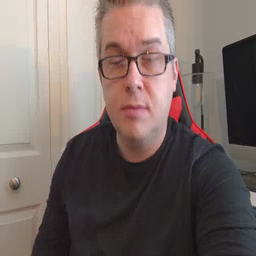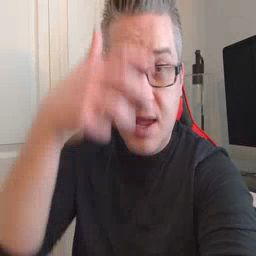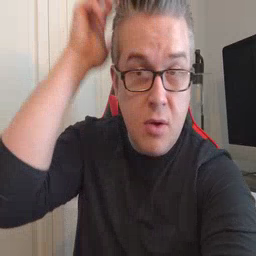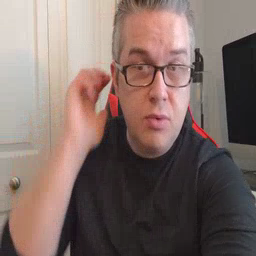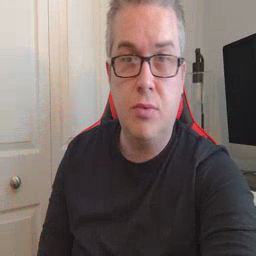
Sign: lion